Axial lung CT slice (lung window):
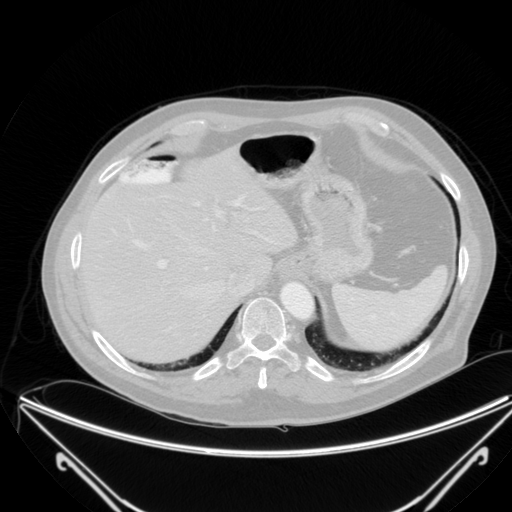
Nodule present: no